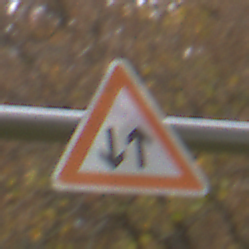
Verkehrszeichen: Gegenverkehr
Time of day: Midday
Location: Outdoor (Nature)
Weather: Overcast
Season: Autumn
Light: Natural